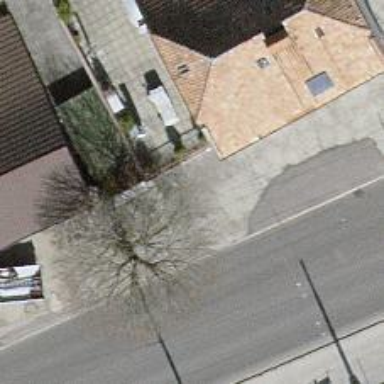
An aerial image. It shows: Bus stop with platform for public transport.